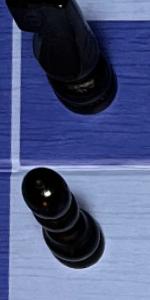
Label: Pawn_Black